Question: I am using the <URL> for nodejs to send a https get request using the following code. I get a valid 200 status even though the certificate of the server being tested is expired.
'''
https.get(options, this.onResponseCallback.bind(this));
'''
The value of options is shown below.
'''
{
protocol: 'https: ',
slashes: true,
auth: null,
host: 'XXXXXXXX',
port: '443',
hostname: 'XXXXXXXX',
hash: null,
search: 'XXXXXXXX',
query: 'XXXXXXXX',
pathname: '/XXXXXXXX/XXXXXXXX',
path: '/XXXXXXXX/XXXXXXXX?XXXXXXXX',
href: 'https://XXXXXXXX',
headers: {
'User-Agent': 'NodeUptime/3.0(https://github.com/fzaninotto/uptime)'
},
rejectUnauthorized: true
}
'''
If I hit the same URL in the browser I get the following error.

How do I get nodejs to fail when the cert is expired?
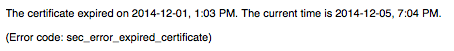
Answer: I think browser security policy is a bit stricter than what you can do in node.
You can access info about server's certificate by:
'''
https.request(options, function(response){
var cert = response.client.pair.cleartext.getPeerCertificate();
});
'''
'.valid_to' is what you are looking for.
More info about <URL>.